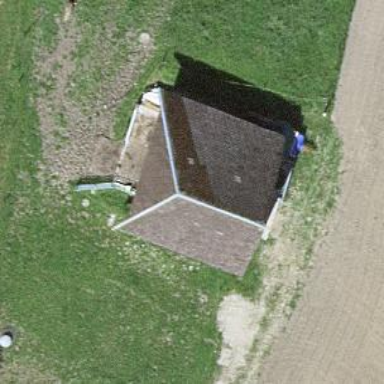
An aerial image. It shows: Barn.